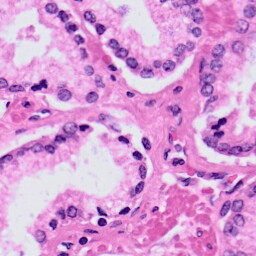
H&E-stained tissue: Prostate